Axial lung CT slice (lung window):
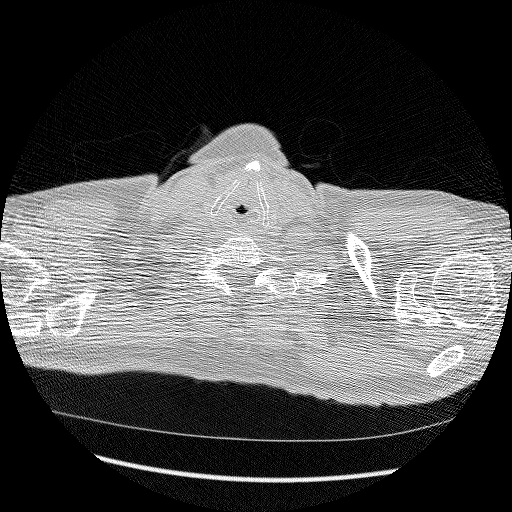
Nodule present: no